Current action and preconditions to check: trajectory_clear

Your task: For each precondition in the list above, predict whether it will hold at this action.

Consider the current scene as observed from the mobile robot's camera, and analyze the predicted future states of all dynamic agents (e.g., people, animals, vehicles, or any moving entities) within the NEXT SECOND.

IMPORTANT: Only answer "very likely" if you are absolutely certain—based on strong, clear evidence—that a dynamic agent will violate the precondition in the predicted future state. Do NOT answer "very likely" for unlikely, ambiguous, or low-probability risks.

Ask yourself for each precondition: Is there a high probability, with clear and convincing evidence, that the predicted future states of any dynamic agent will interfere with the predicted future state of the currently executing action within the NEXT SECOND, causing that precondition to fail?

Assess the risk level based on these predictions. Use "likely" or "very likely" if motions create a clear risk of interference.

Use "neutral" or "improbable" if agents are nearby but their predicted paths are clearly diverging or non-conflicting.

Failure Risk Categories: "very improbable", "improbable", "neutral", "likely", "very likely"

Answer Format: Output ONLY the probability_of_failure value from these categories: "very improbable", "improbable", "neutral", "likely", "very likely"

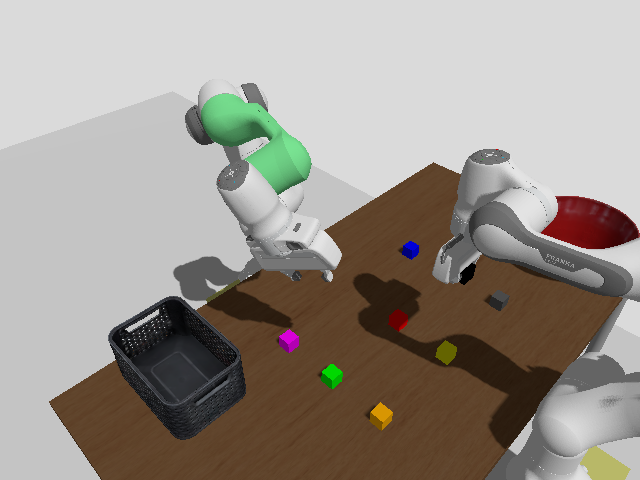

Answer: very improbable